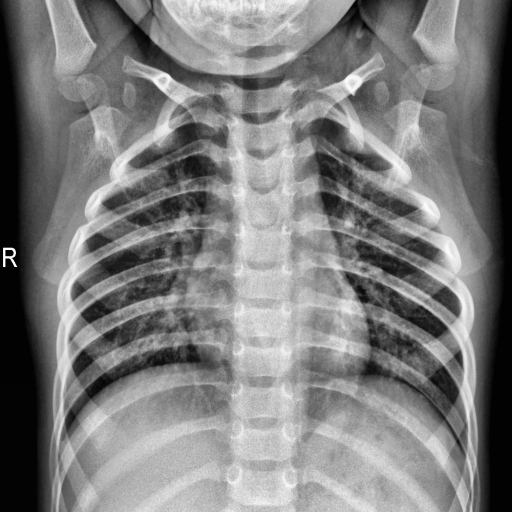
Finding: NORMAL